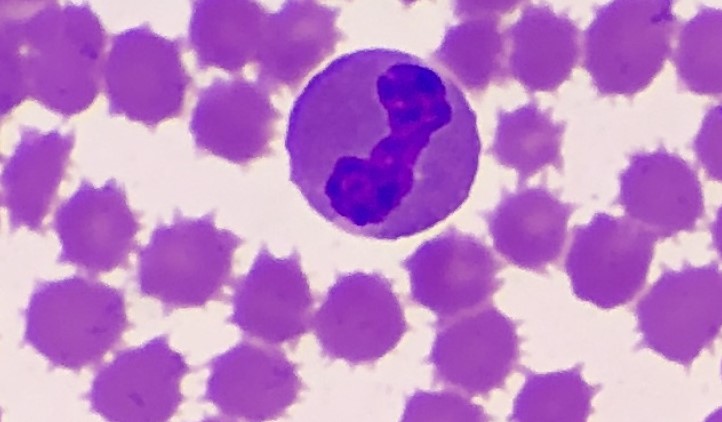
White blood cell type: Eosinophil